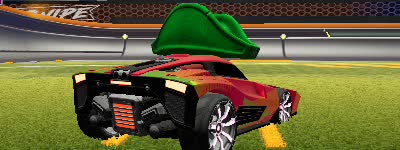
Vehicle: breakout